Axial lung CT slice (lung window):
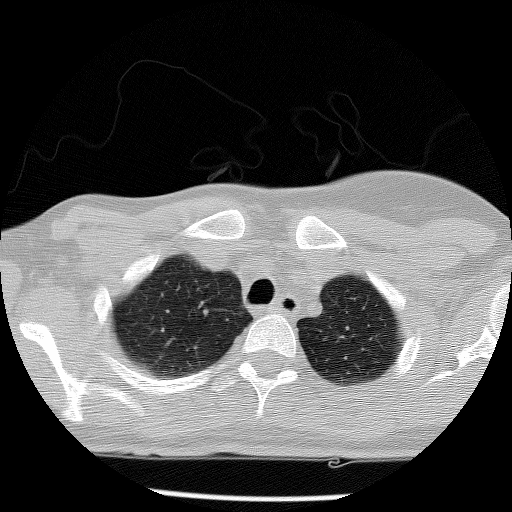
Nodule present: no